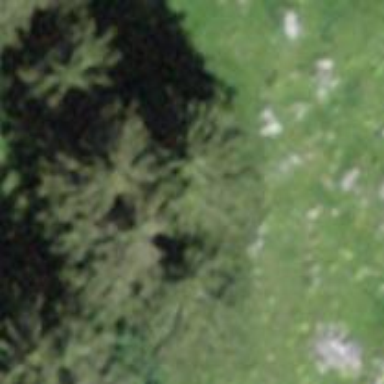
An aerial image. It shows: Needle-leaved tree in its natural environment.